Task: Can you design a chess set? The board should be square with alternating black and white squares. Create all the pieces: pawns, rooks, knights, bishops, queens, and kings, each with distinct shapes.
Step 4971:
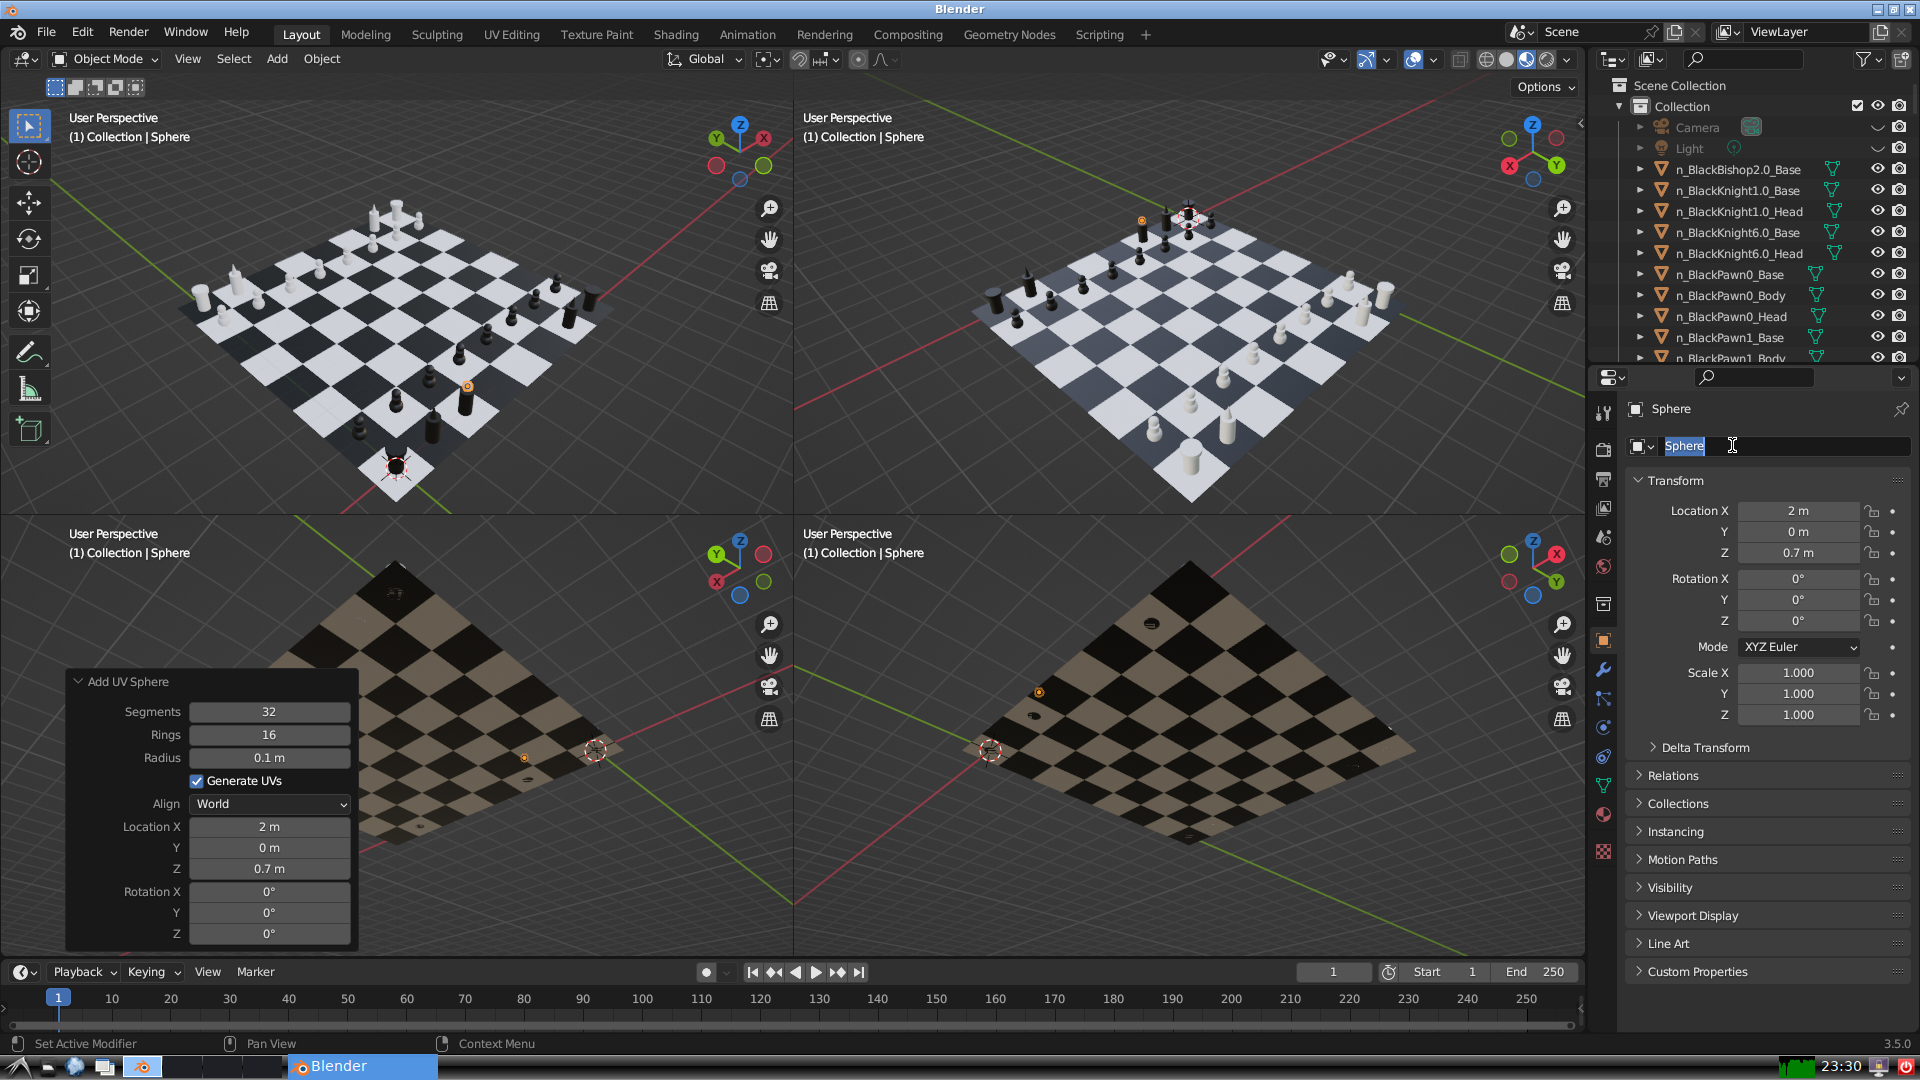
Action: input_text: n_BlackBishop2.0_Top